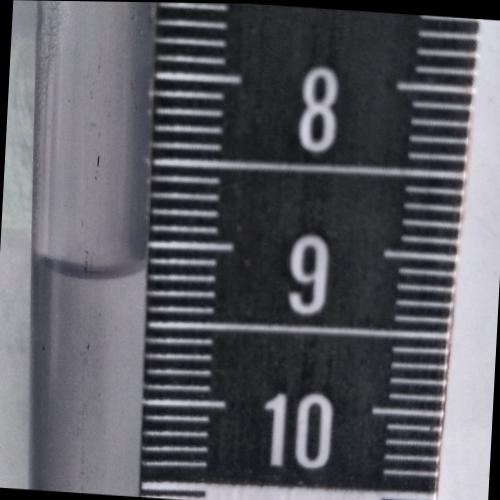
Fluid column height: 9.2 cm